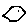
Label: hexagon